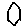
Label: hexagon